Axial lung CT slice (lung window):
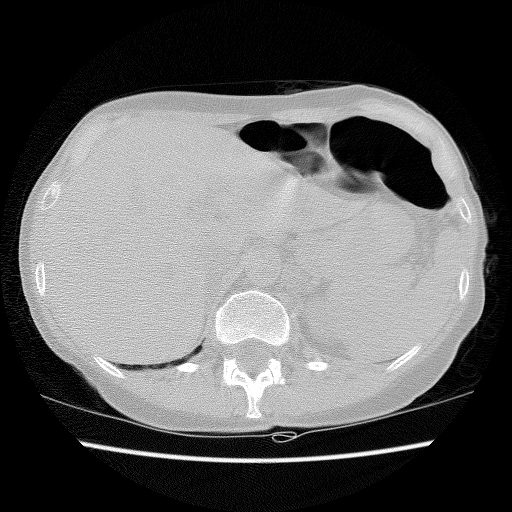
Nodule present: no